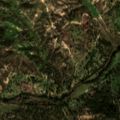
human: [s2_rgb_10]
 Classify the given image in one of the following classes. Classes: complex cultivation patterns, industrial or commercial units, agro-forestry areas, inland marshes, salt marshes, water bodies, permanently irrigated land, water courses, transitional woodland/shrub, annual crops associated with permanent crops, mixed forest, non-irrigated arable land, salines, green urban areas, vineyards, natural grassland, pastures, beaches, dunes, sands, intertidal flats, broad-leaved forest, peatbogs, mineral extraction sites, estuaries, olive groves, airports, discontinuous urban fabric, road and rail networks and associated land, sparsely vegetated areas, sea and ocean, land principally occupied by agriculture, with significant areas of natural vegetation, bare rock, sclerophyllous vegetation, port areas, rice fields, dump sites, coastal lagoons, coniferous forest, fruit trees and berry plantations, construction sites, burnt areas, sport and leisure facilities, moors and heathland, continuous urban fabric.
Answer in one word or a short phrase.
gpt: pastures, broad-leaved forest, mixed forest, transitional woodland/shrub